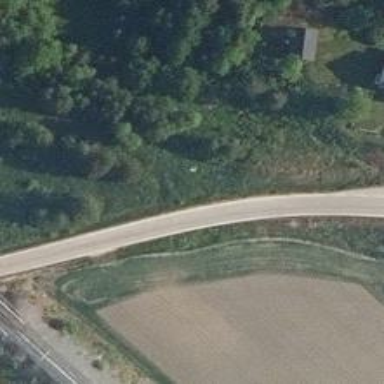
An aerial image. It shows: Abandoned railway.